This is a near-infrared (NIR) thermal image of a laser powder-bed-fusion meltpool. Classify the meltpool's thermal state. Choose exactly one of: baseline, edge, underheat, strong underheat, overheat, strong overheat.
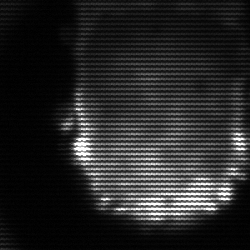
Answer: baseline